Question: Is there any chart library that supports line chart and bubble chart togather? Or is there any way to make it possible? I tried in Kendo charts, d3 charts, rgraph, fussion chart etc.. didnt found any combaniation for bubble and line.
The chart i need should look almos!t list this.

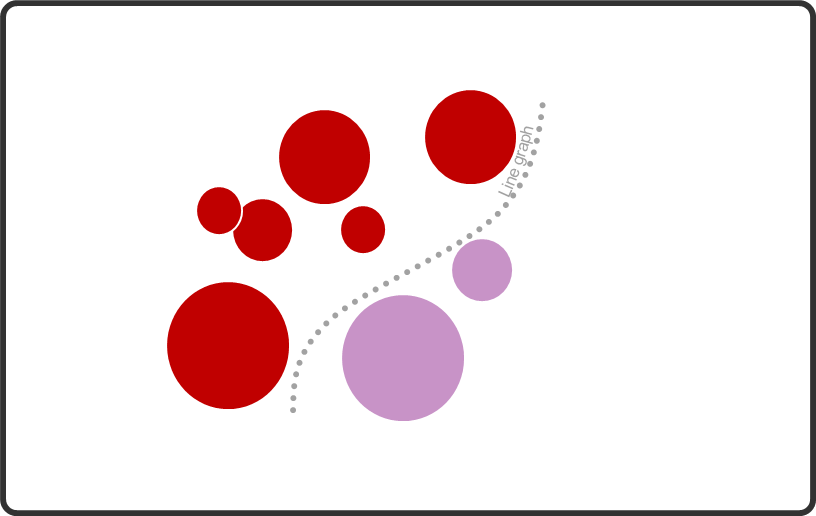
Answer: I have two datasets. In my example I first draw the bubble chart with dataset
'''
var monthlySales = [{
'stock': 'GOOG',
'count': 500
}, {
'stock': 'MSFT',
'count': 250
}, {
'stock': 'FB',
'count': 50
}, {
'stock': 'AAPL',
'count': 100
}, {
'stock': 'EBAY',
'count': 5
}, {
'stock': 'BABA',
'count': 37
}];
'''
Then Draw The line with another dataset
'''
var data = [{
"month": "January",
"high": "59.5",
"low" : "57.0"
}, {
"month": "February",
"high": "59.5",
"low" : "53.4"
}, {
"month": "March",
"high": "59.0",
"low" : "53.4"
}, {
"month": "April",
"high": "62.4",
"low" : "54.7"
}, {
"month": "May",
"high": "58.3",
"low" : "52.7"
}, {
"month": "June",
"high": "62.1",
"low" : "54.5"
}, {
"month": "July",
"high": "60.8",
"low" : "53.4"
}, {
"month": "August",
"high": "61.0",
"low" : "52.5"
}, {
"month": "September",
"high": "62.4",
"low" : "52.9"
}, {
"month": "October",
"high": "65.3",
"low" : "54.0"
}, {
"month": "November",
"high": "70.3",
"low" : "55.0"
}, {
"month": "December",
"high": "82.2",
"low" : "58.6"
}];
'''
The working code is here: <URL>.